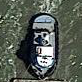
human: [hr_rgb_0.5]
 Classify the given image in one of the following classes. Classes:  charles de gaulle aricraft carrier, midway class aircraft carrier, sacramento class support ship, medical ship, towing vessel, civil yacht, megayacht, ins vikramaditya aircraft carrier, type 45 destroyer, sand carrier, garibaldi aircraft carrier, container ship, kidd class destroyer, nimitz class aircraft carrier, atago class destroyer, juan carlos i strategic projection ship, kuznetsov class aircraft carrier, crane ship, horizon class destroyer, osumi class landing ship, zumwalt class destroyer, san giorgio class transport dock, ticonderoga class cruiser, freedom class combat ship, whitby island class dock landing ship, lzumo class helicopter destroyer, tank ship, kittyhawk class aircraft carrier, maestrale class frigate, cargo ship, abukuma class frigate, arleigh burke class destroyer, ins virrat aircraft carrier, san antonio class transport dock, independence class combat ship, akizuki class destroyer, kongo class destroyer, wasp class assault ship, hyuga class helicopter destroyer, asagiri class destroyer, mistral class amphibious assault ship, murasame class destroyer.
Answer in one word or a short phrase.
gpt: Towing vessel